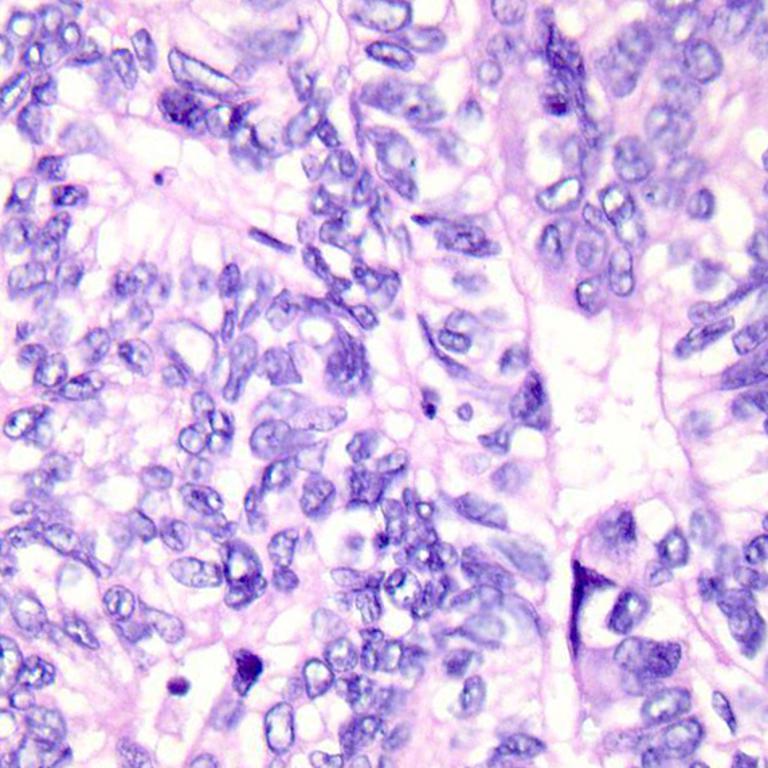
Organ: colon
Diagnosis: adenocarcinomas